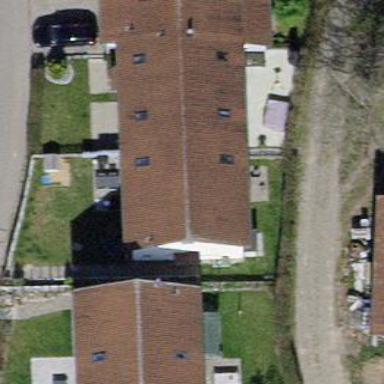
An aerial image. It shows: Building with tile roof.